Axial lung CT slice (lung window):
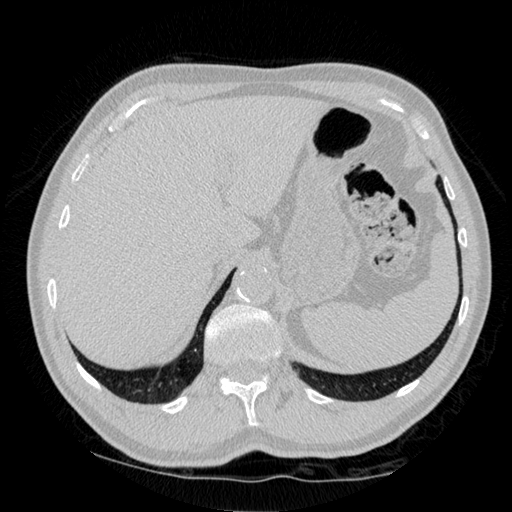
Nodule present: no